Interaction volume radius: 5 \u00c5
Interaction volume height: 10 \u00c5
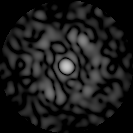
Disorder parameter: 0.8012